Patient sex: M
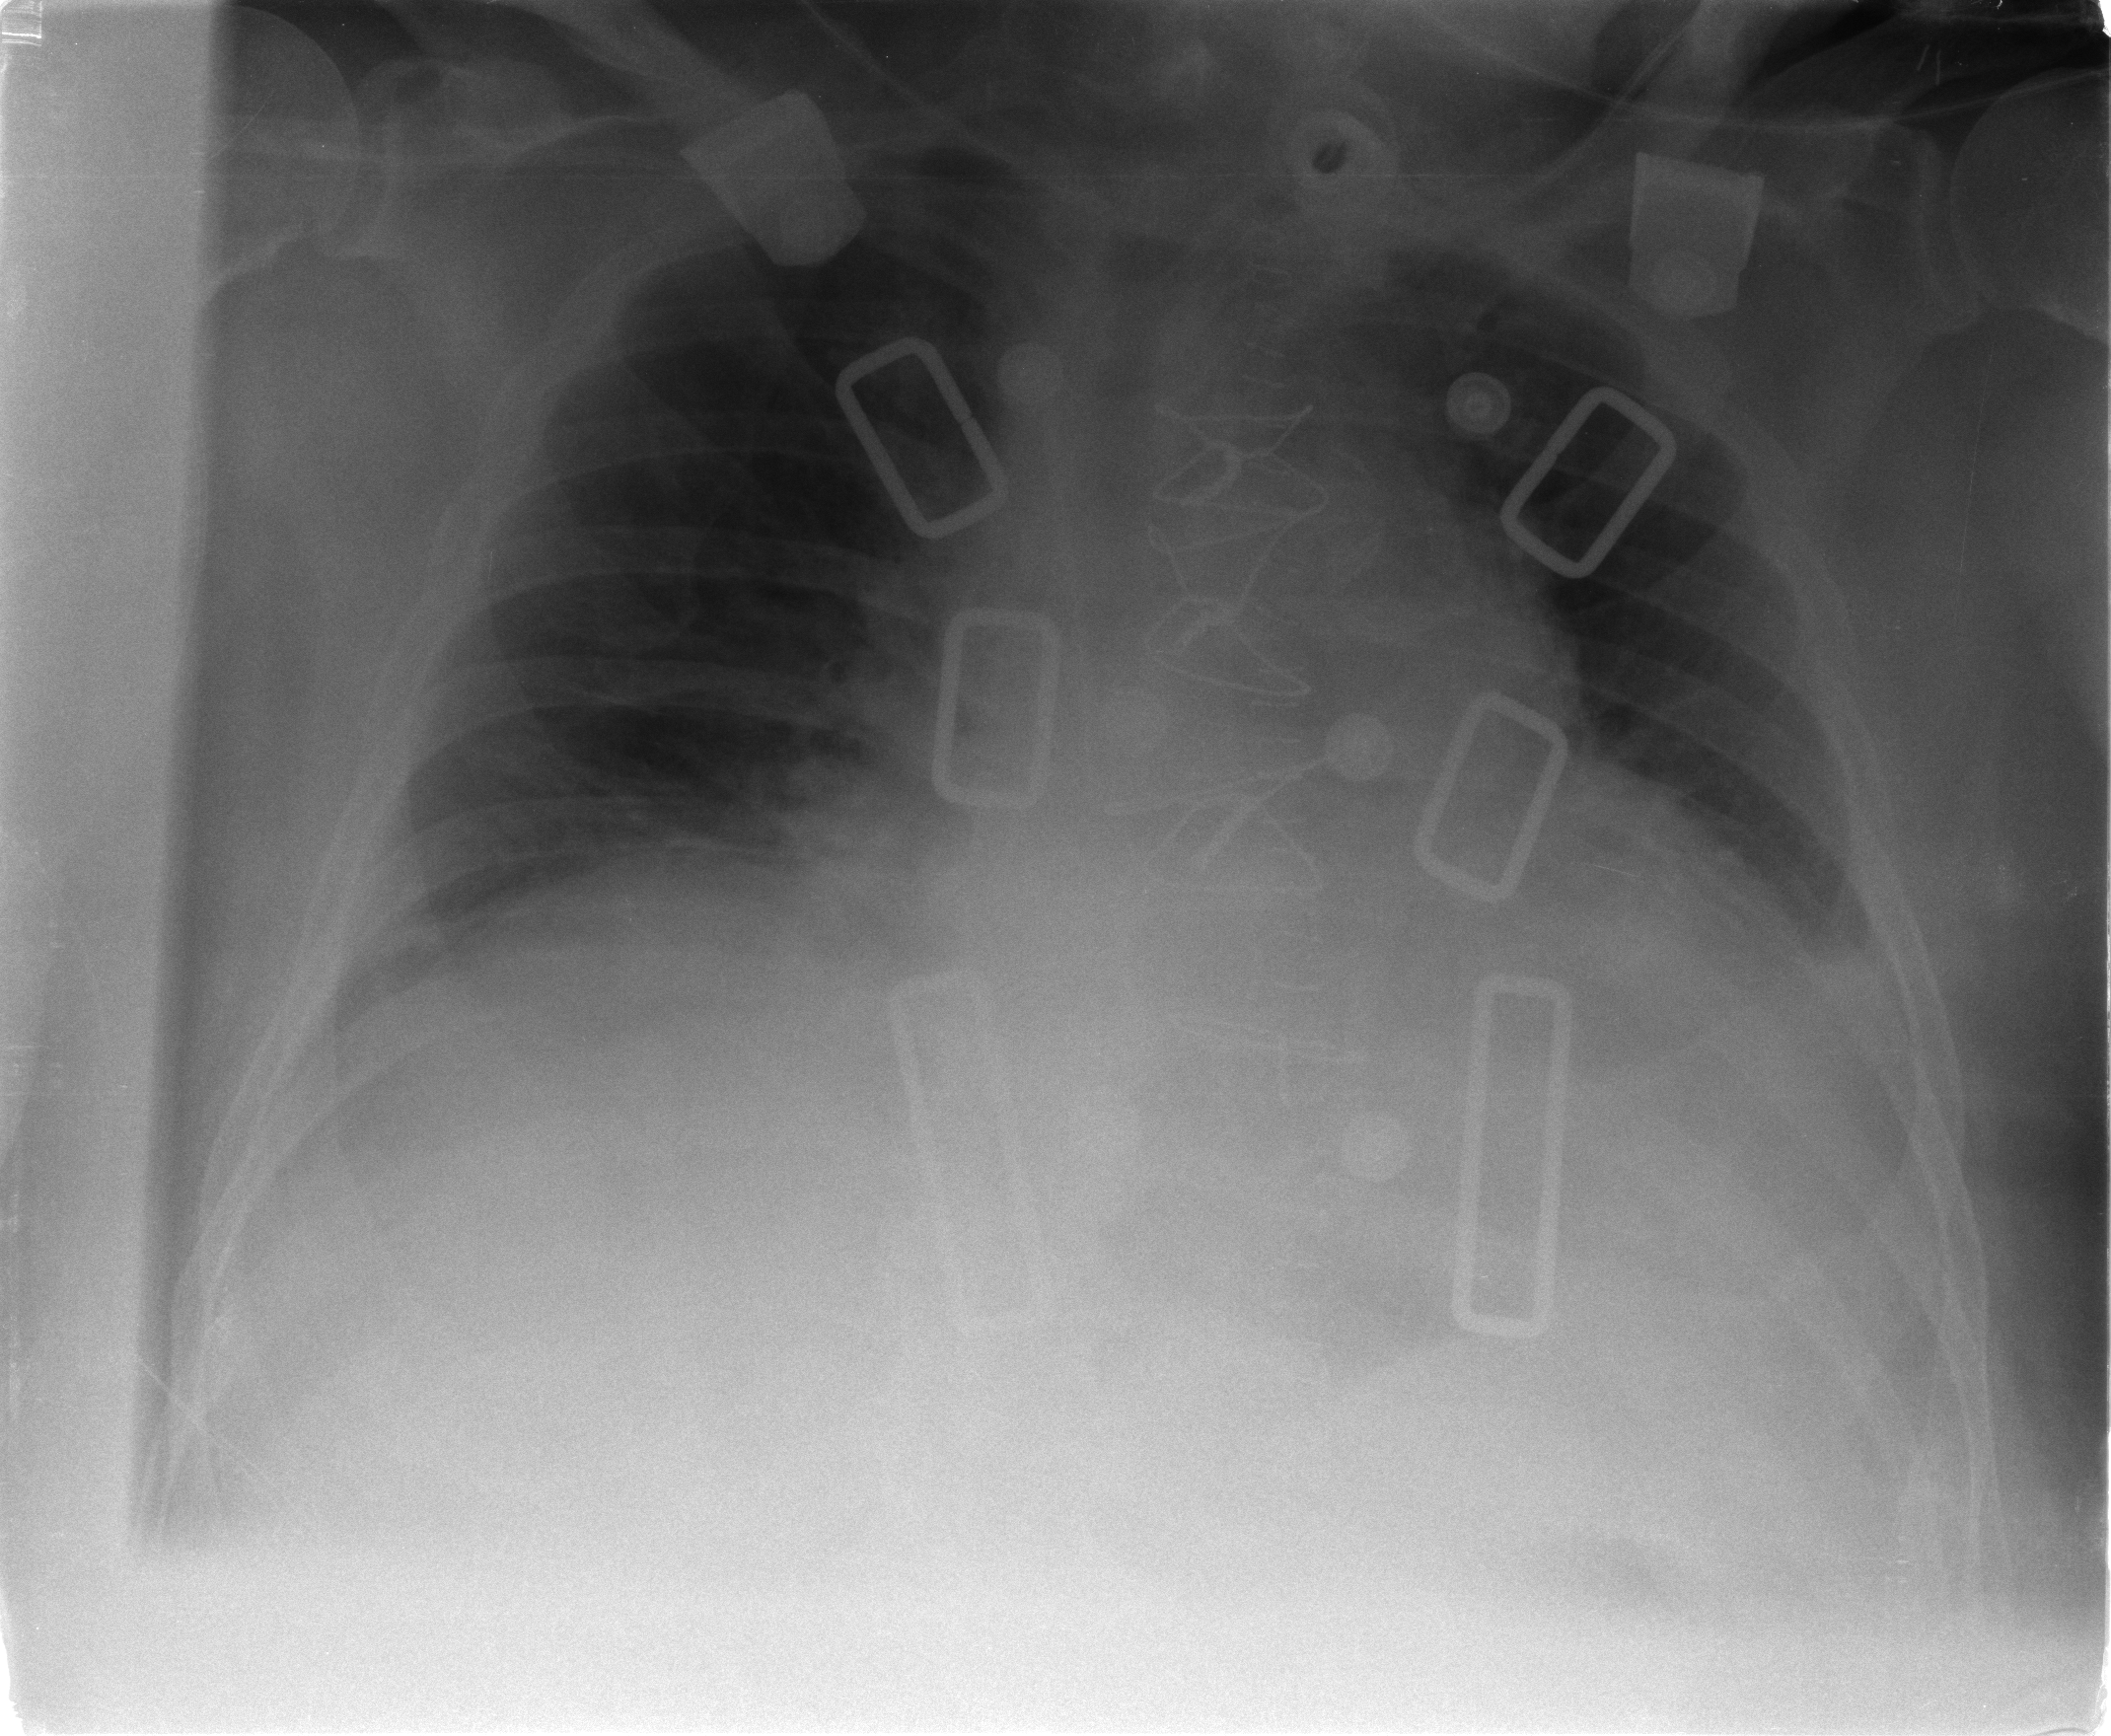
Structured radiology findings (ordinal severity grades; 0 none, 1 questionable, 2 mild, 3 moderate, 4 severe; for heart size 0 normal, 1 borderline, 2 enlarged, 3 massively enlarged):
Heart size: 2
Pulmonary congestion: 2
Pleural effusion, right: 2
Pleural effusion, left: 2
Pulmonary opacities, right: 0
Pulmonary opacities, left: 0
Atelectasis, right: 2
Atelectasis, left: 2